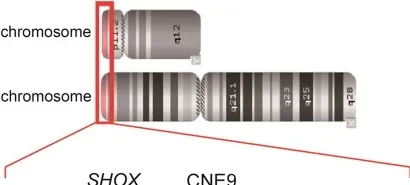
Characteristics of the 5,707 kb and 857 kb deletions of Xq25q26.3 and Xp22.33, respectively. (D). Pseudoautosomal region (PAR1) of the X and Y chromosomes. The 857 kb deletion in Xp22.33 (red bar) was located 164 kb downstream of the SHOX gene (chrX: 585,079-620,146), including the evolutionarily conserved CNE9 (blue bar), which was the SHOX gene enhancer.
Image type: chart (chart)